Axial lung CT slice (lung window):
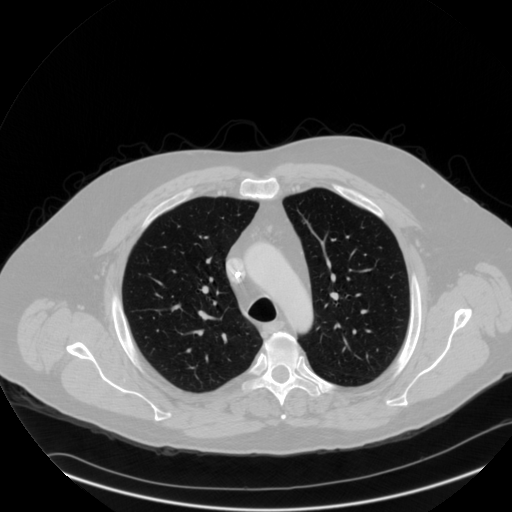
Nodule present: no